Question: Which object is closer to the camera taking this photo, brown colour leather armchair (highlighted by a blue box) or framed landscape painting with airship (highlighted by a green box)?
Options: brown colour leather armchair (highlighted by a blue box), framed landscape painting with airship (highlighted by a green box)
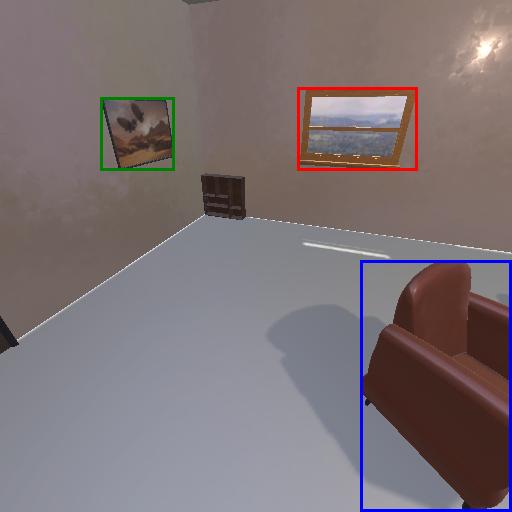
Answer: brown colour leather armchair (highlighted by a blue box)